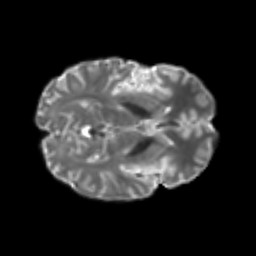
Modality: T2w
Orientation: axial
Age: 18
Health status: ill
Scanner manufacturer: philips
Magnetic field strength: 3 T
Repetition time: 9 s
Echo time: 0.127 s